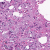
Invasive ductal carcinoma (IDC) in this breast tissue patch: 0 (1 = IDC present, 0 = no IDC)